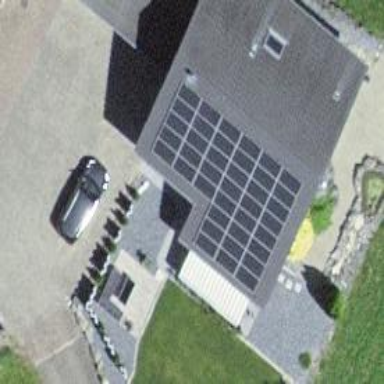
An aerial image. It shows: Solar photovoltaic panel generator.